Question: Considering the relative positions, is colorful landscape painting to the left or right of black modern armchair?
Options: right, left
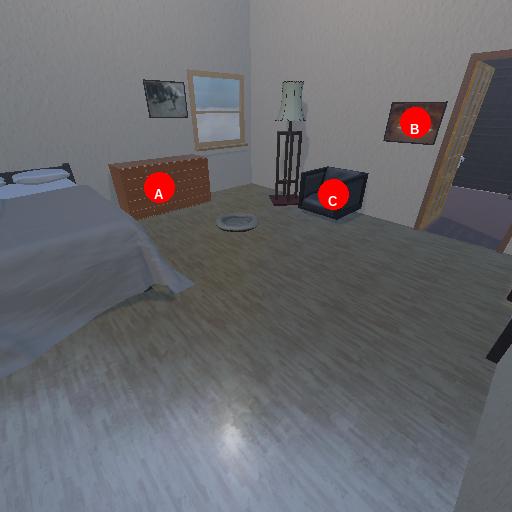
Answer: right